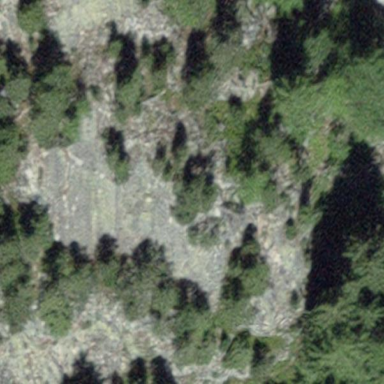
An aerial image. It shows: Forest dominated by needle-leaved trees.